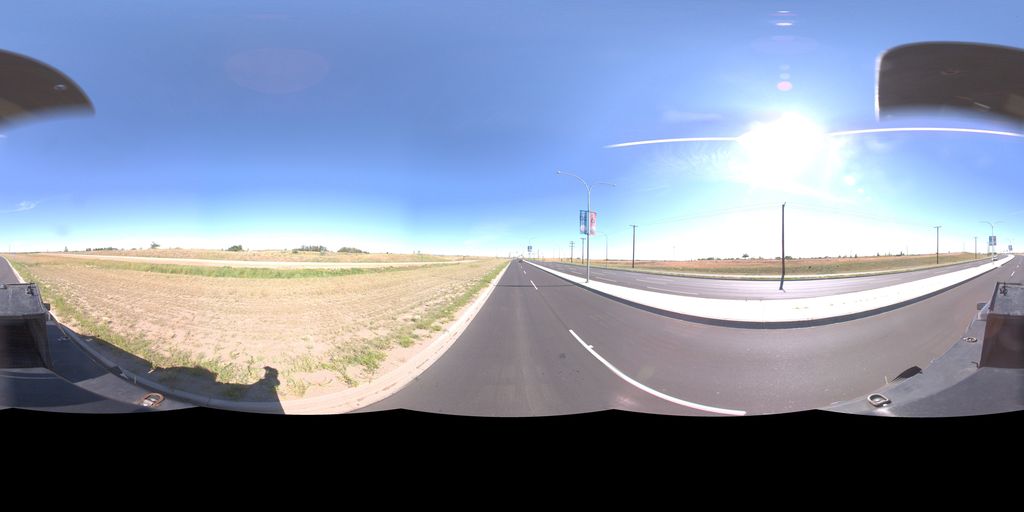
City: saskatoon